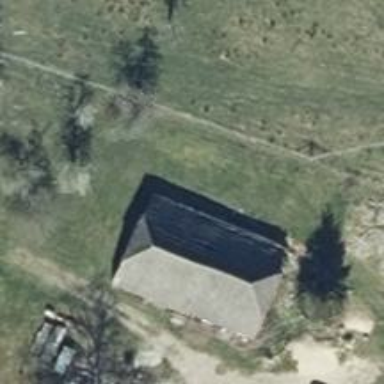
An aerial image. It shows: House with grey half-hipped roof oriented along the building.